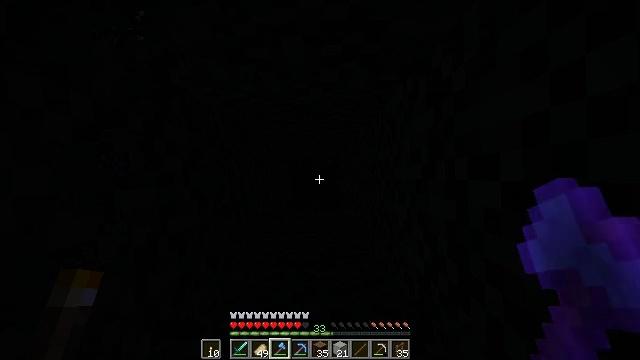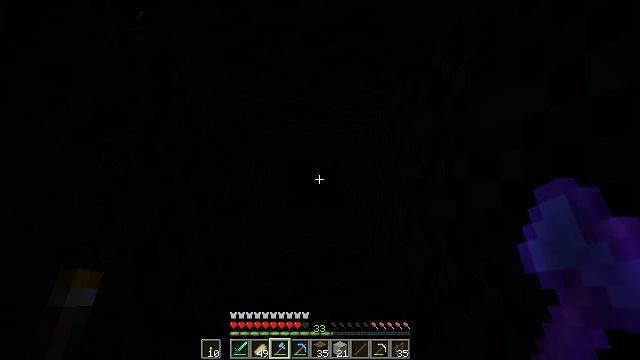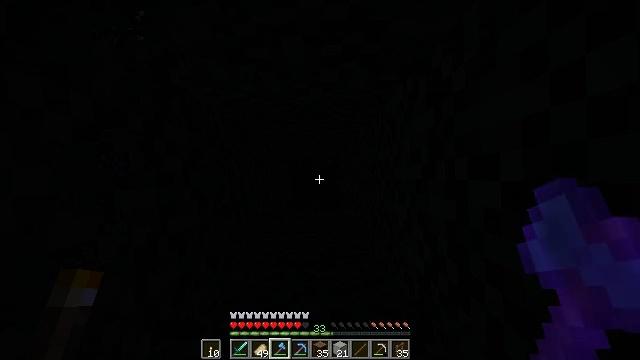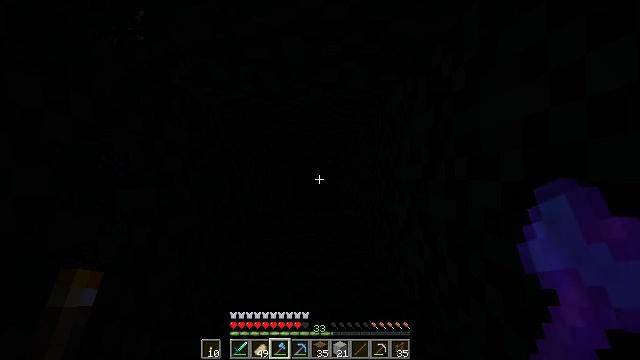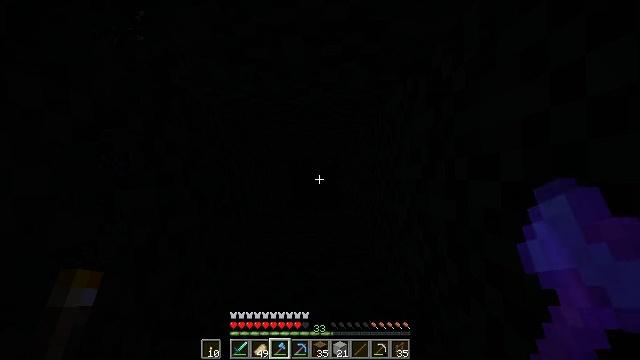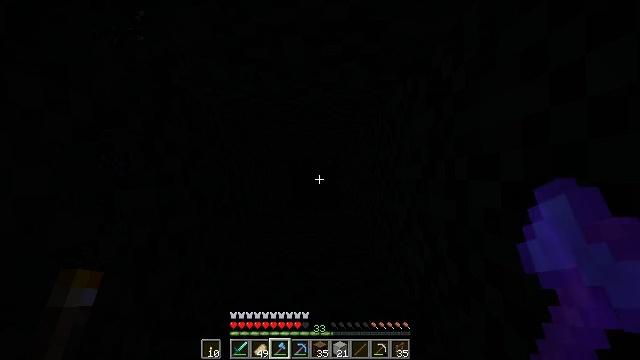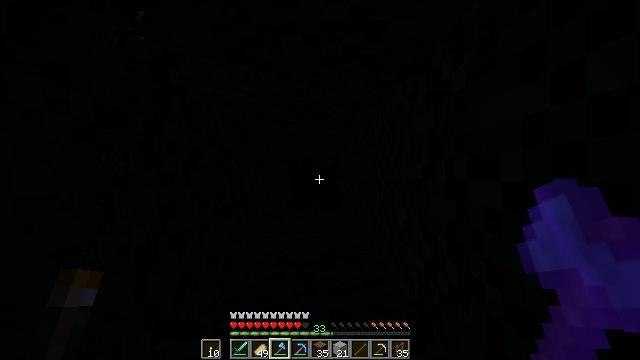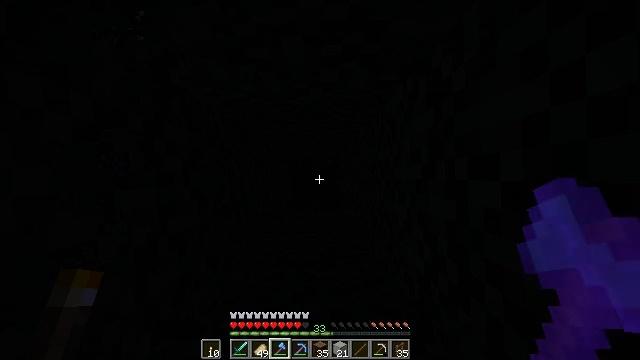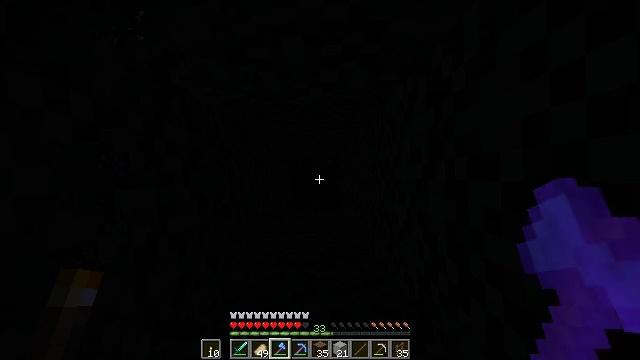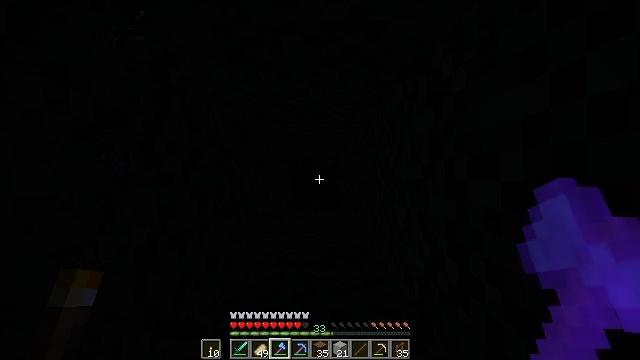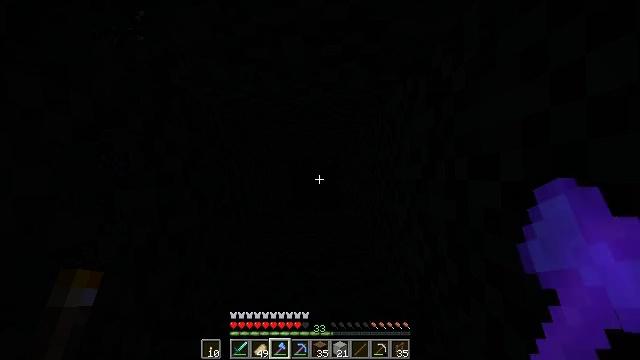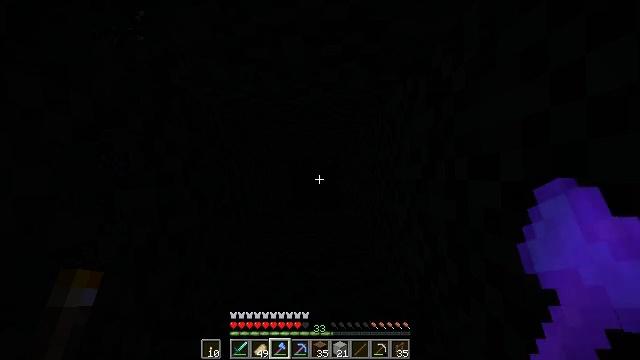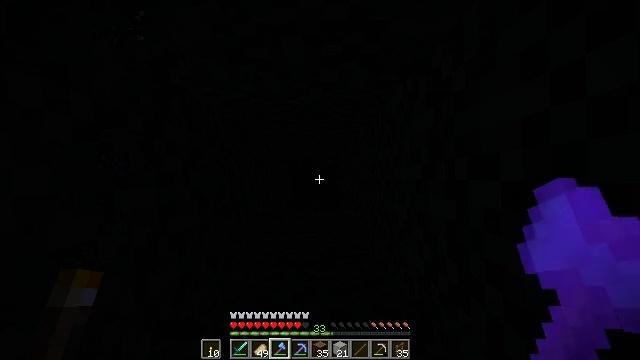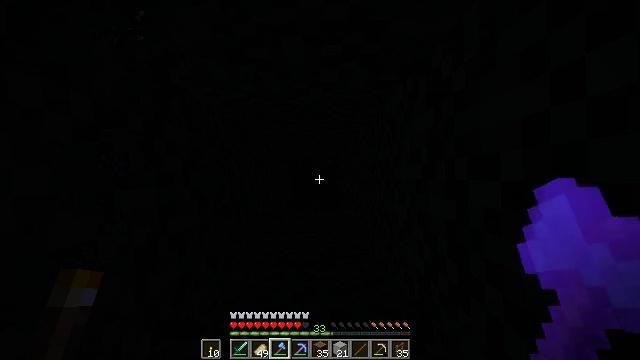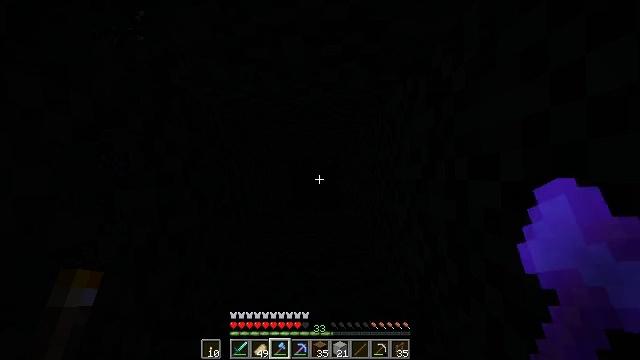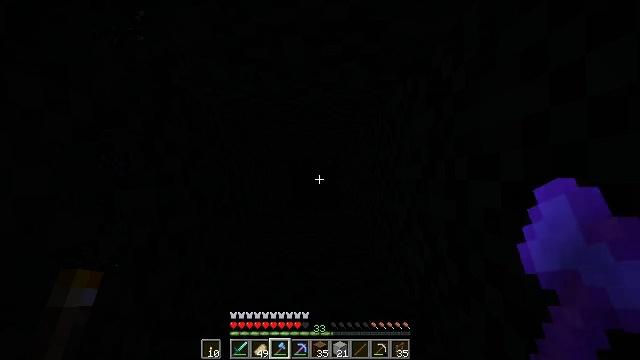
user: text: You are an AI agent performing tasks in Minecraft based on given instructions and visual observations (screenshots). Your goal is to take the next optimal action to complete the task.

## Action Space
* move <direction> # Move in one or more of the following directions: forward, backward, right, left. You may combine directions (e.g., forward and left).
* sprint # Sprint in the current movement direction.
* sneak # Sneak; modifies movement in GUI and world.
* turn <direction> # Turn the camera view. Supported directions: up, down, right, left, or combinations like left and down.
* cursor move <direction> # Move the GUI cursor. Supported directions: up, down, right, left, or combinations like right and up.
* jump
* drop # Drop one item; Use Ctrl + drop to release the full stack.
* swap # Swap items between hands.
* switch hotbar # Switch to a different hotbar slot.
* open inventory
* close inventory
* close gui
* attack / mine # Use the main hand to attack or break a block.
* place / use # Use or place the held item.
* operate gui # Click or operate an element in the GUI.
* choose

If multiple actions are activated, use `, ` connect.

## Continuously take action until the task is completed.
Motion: motion action
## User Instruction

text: Collect the brown bed for later use.
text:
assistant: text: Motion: no_op
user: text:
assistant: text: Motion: no_op
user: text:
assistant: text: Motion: no_op
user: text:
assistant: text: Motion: no_op
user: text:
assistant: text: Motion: no_op
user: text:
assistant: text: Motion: no_op
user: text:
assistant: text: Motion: no_op
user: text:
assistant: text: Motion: no_op
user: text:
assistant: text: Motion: no_op
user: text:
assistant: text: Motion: no_op
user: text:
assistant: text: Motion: no_op
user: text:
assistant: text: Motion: no_op
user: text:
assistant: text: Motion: no_op
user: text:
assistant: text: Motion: no_op
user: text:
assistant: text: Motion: no_op
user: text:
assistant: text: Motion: no_op
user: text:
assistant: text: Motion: no_op
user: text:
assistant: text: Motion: no_op
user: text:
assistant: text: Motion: no_op
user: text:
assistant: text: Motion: no_op
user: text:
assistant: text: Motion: no_op
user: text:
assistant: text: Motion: no_op
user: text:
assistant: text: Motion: no_op
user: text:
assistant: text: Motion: no_op
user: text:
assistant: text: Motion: no_op
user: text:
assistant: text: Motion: no_op
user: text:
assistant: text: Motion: no_op
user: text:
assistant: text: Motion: no_op
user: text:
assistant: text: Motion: no_op
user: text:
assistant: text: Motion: no_op